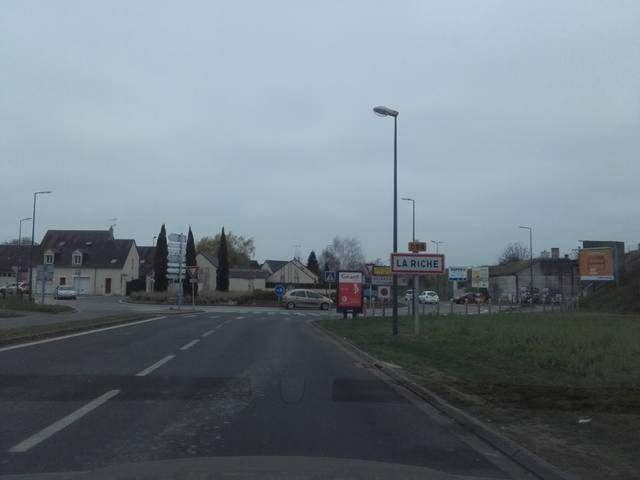
Region: France
Coordinates: 47.387, 0.6507